Question: I am trying to create a gridcontrol with buttonedit in one of the columns. When the user clicks the button edit, it popups up a form to select a product. When the selection is done on the popup, It returns the DataRow from the selection to the main grid like below.
but when the column loses the focus, the value I wrote to the column disappear.

here is my code which creates the gridcontrol's data and buttonedit's click event.
'''
private void FrmSiparisNew_Load(object sender, EventArgs e)
{
dt = new DataTable();
dt.Columns.Add("MALZEME_KODU",typeof(string));
dt.Columns.Add("MALZEME_ACIKLAMA", typeof(string));
dt.Columns.Add("ADET", typeof(decimal));
dt.Columns.Add("BIRIM", typeof(string));
dt.Columns.Add("FIYAT", typeof(decimal));
dt.Columns.Add("KUR", typeof(string));
dt.Columns.Add("TUTAR", typeof(decimal));
DataRow dr = dt.NewRow();
dt.Rows.Add(dr);
gc.DataSource = dt;
}
private void repositoryItemButtonEditMalzemeKodu_ButtonClick(object sender, DevExpress.XtraEditors.Controls.ButtonPressedEventArgs e)
{
FrmProducts frm = new FrmProducts(dt_products);
frm.ShowDialog();
DataRow dr_return = frm.dr;
ButtonEdit buttonEdit = (sender as ButtonEdit);
buttonEdit.Text = dr_return["URUNKOD"].ToString();
}
'''
why does the value disappear? should I first fill the datatable and bind it again? how can I fix this?
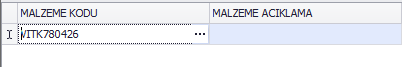
Answer: It looks like the button edit is not connected intimately with the hosting grid. See if you can assign the value to the underlying grid cell or datatable row value. Then, it should stick.